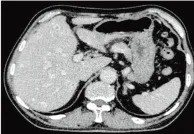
(G, H) Evaluation of Partial response (PR) after 6 cycles of trastuzumab combined with HAIC treatment.
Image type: radiology (ct)